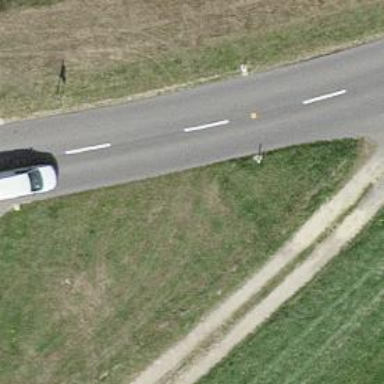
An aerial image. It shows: Tertiary road with asphalt surface.